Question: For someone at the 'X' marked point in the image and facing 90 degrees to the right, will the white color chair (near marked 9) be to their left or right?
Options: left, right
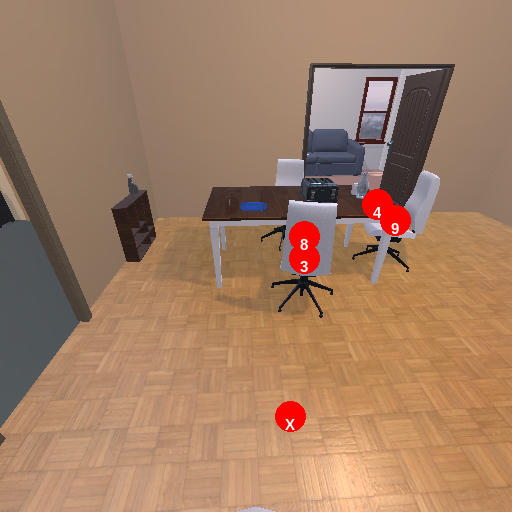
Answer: left